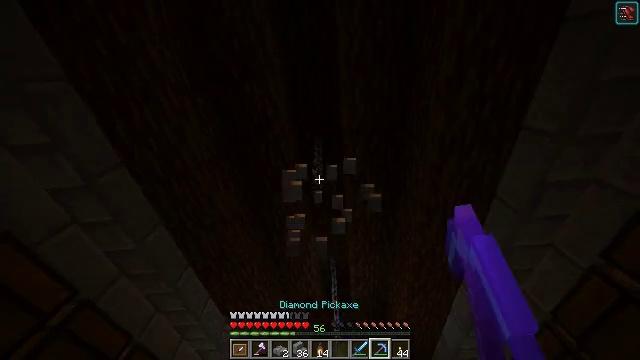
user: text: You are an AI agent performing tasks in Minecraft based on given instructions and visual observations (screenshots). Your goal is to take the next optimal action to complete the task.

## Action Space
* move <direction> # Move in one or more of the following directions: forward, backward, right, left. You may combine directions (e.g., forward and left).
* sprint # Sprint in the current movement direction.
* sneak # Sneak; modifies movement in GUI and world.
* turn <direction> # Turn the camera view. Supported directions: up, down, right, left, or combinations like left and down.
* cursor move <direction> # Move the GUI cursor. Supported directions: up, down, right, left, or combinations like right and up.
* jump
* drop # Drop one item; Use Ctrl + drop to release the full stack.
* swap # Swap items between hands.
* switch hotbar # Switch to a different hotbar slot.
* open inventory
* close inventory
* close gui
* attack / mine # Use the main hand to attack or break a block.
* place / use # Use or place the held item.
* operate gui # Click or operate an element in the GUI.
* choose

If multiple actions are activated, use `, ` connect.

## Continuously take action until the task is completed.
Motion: motion action
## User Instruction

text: Attack the lantern to recycle it.
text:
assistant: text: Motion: attack / mine